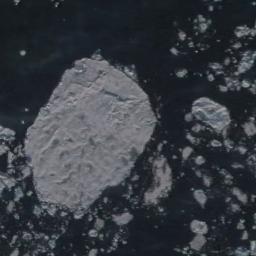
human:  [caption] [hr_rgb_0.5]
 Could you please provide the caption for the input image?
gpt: A large piece of ice and many small pieces of ice floating around it float on the deep blue sea .

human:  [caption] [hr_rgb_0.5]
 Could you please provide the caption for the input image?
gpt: Sea ice is surrounded by water .

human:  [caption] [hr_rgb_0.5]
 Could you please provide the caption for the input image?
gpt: A large piece of sea ice and a lot of small pieces of sea ice float in the deep blue sea .

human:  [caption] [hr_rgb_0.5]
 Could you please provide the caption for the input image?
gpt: There are many ice on the dark blue sea .

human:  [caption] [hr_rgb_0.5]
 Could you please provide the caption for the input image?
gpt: There are many small pieces of sea ice and a larger one .